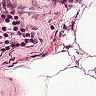
Metastatic tissue present: no